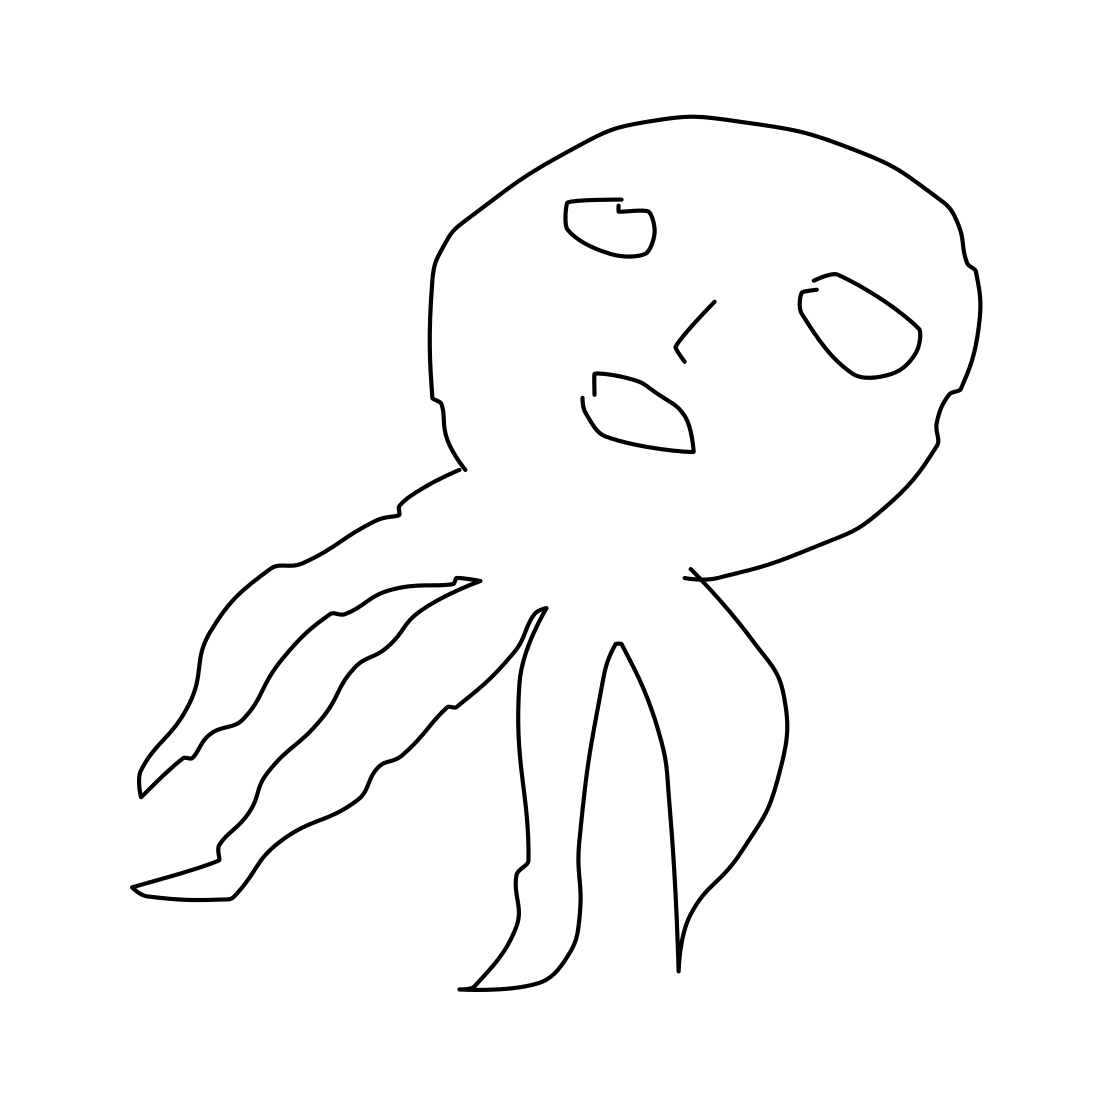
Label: octopus